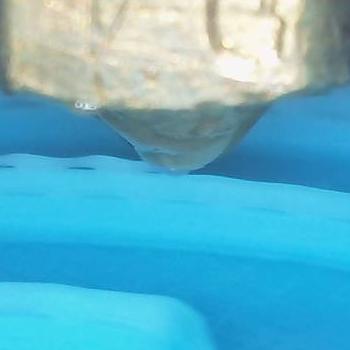
Flow rate: 35%